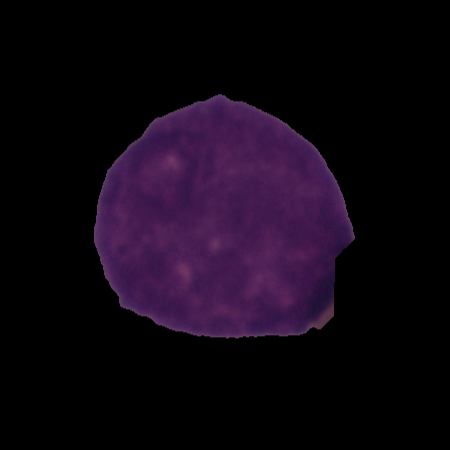
Label: cancer